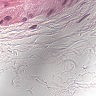
Metastatic tissue present: no